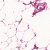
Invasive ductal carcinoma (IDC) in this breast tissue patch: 0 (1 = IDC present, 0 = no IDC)